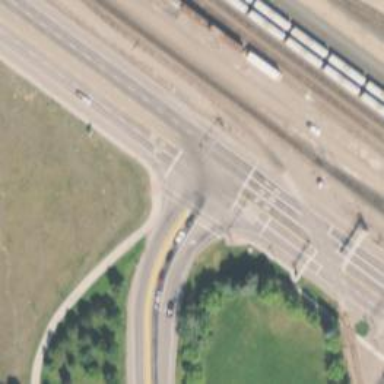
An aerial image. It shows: Trunk link highway with asphalt surface.